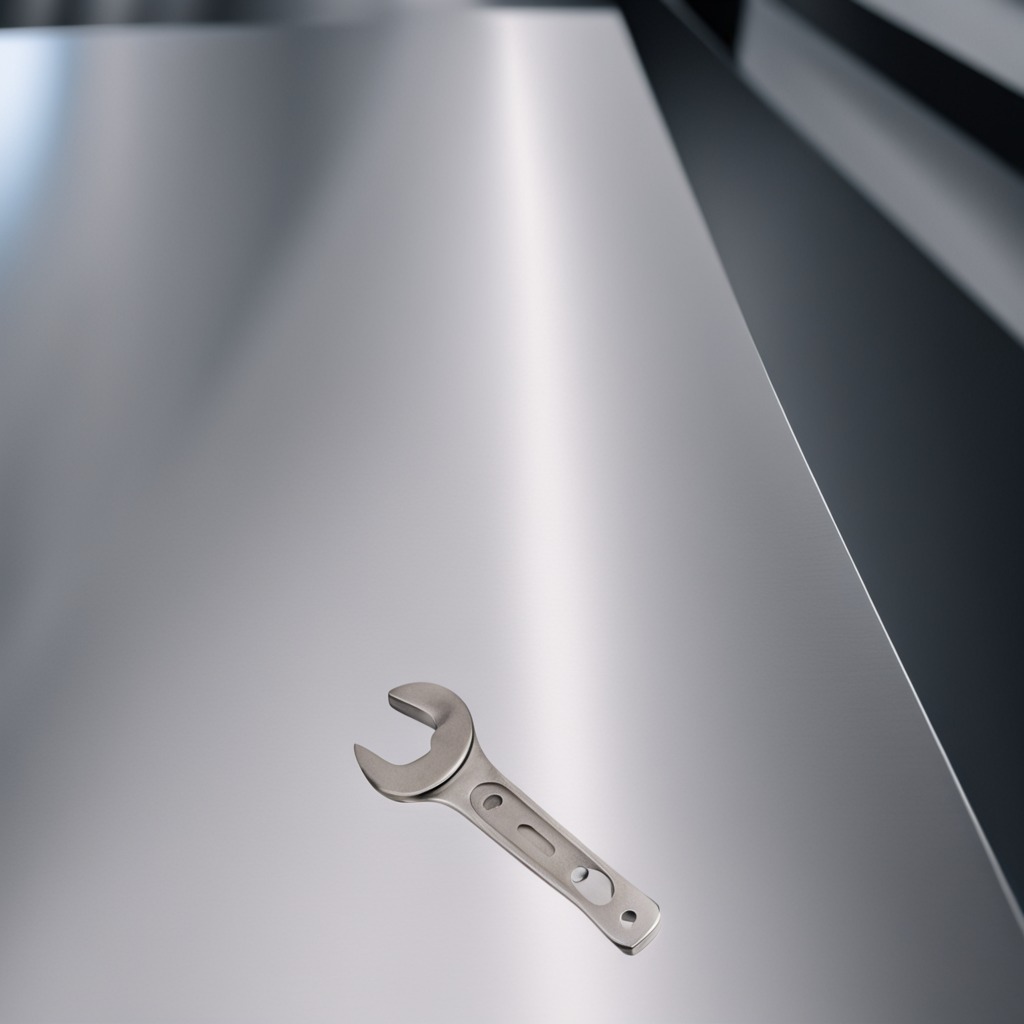
A wrench is lying on a stainless steel table in a high-end prototyping lab.